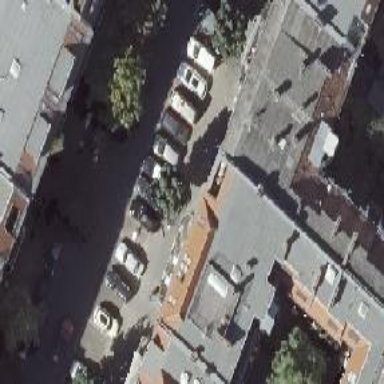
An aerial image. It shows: Café.